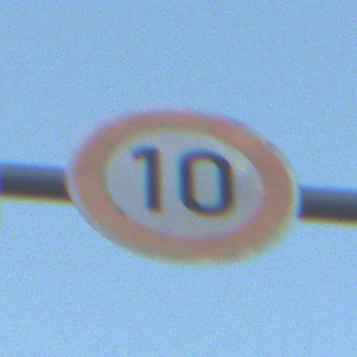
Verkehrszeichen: Geschwindigkeit10
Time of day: SunriseSunset
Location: Outdoor (Nature)
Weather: Clear
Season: NotSpecified
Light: Natural